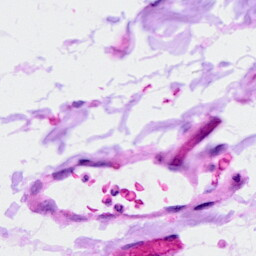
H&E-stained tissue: Ovarian